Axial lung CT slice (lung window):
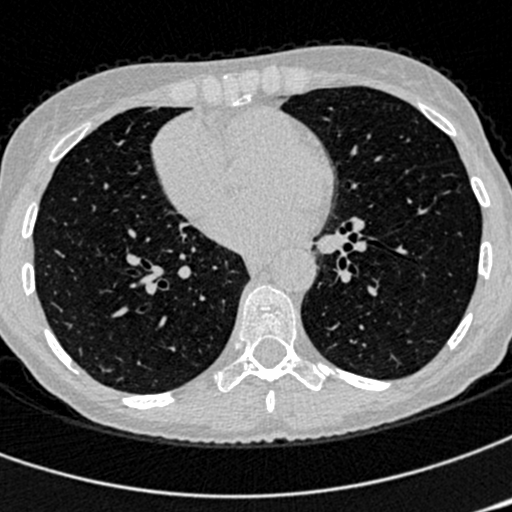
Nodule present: no